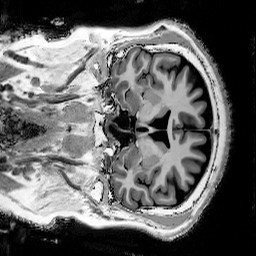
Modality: T1w
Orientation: coronal
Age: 56
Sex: male
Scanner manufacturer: siemens
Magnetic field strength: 3 T
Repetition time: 5 s
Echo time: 0.00298 s